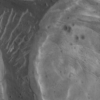
Label: not_dusty